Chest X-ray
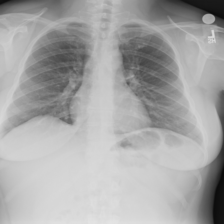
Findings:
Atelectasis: negative
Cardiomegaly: negative
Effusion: negative
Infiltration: negative
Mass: negative
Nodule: negative
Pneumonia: negative
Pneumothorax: negative
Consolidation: negative
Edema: negative
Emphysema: negative
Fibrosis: negative
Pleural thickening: negative
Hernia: negative